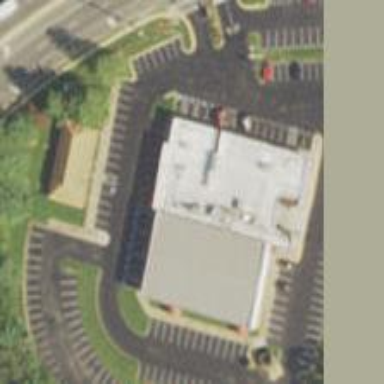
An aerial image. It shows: Parking space is available.